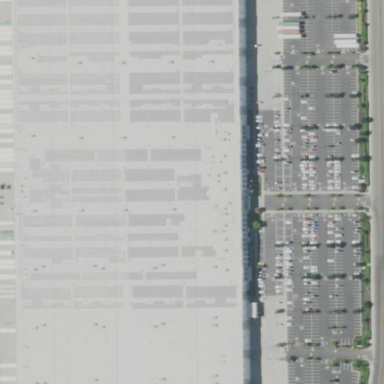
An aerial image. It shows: Warehouse that also serves as post depot.